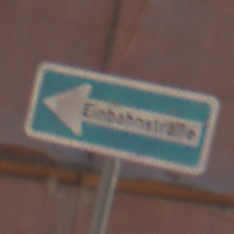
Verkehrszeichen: EinbahnstrasseLinksweisend
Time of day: MorningAfternoon
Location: Outdoor (Nature)
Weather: Clear
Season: Summer
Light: Natural